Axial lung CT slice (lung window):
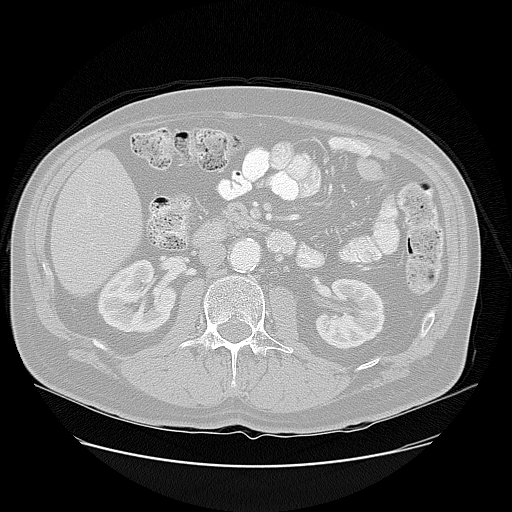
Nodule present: no